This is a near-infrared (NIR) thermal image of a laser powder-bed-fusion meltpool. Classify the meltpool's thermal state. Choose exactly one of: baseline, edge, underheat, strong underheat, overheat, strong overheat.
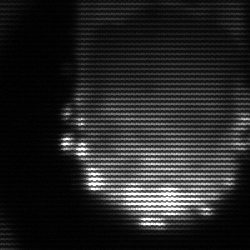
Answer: baseline